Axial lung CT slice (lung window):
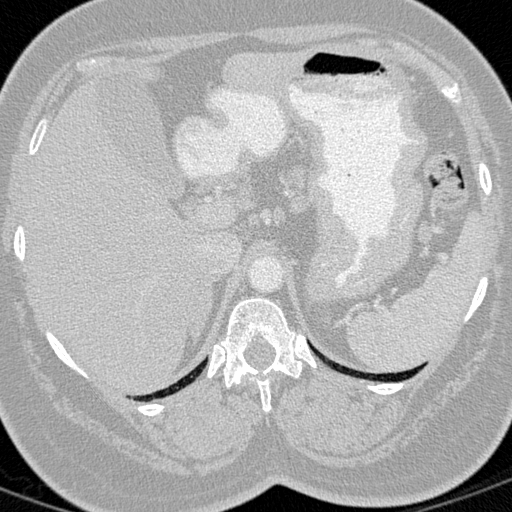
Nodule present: no